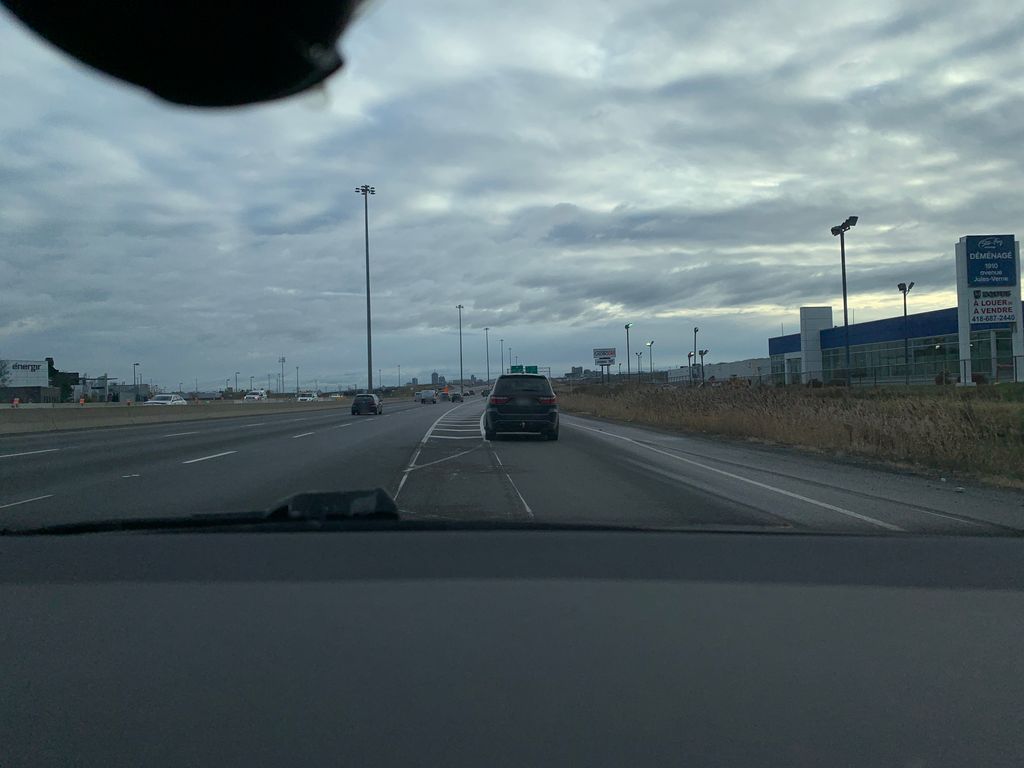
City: quebec_city